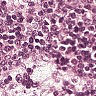
Metastatic tissue present: no